Brain MRI, t1w sequence, axial 2D slice.
Patient: age 34, sex F, weight 95 kg, height 1.95 m
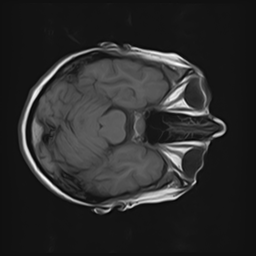